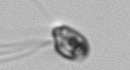
Label: flagellate_morphotype1